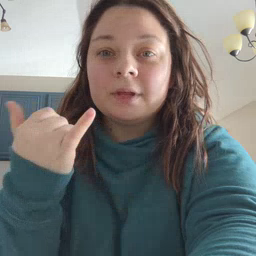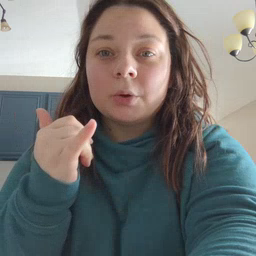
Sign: yellow